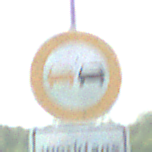
Verkehrszeichen: Ueberholverbot
Zusatzzeichen unten: ZeitangabenMitBeschraenkungAufWochentage1
Umgebung: Outdoor, Nature
Tageszeit: MorningAfternoon
Wetter: PartlyCloudy
Licht: Natural
Jahreszeit: NotSpecified
Kontrast: HighContrast